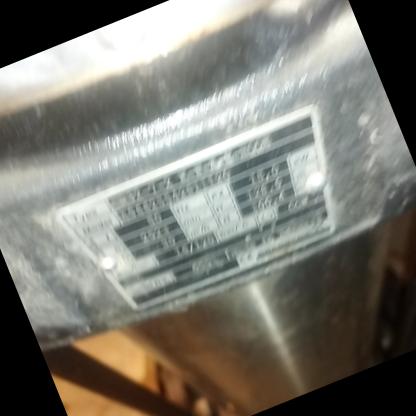
Klasa: tabliczka-znamionowa